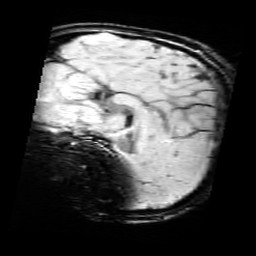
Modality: SWI
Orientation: sagittal
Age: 13
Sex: female
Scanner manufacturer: siemens
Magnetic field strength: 3 T
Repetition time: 0.027 s
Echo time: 0.02 s